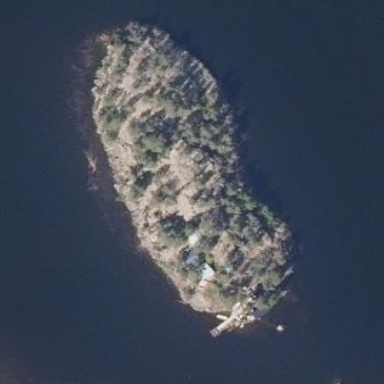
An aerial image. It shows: Islet.